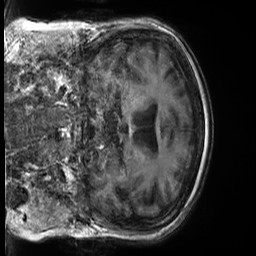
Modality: T1w
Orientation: coronal
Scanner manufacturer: siemens
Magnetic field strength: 3 T
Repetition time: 2.5 s
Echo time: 0.00299 s